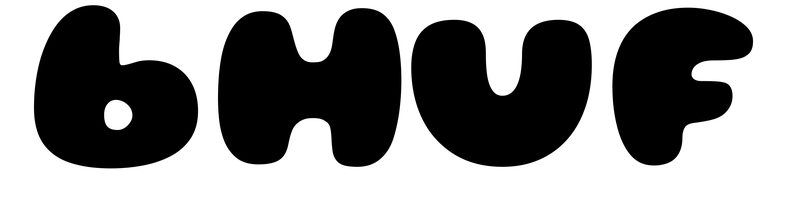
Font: Gluten_Black